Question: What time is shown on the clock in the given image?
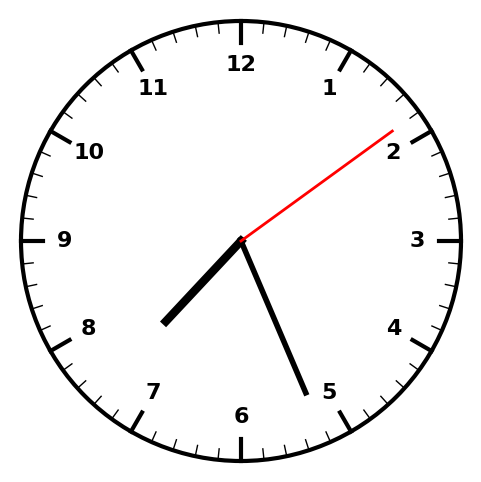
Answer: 07:26:09